Aerial crown-view tile of a tropical tree (Barro Colorado Island, Panama), acquired 20241112:
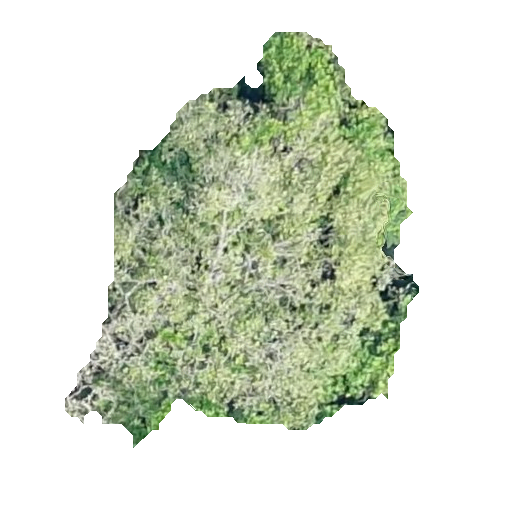
Species: Anacardium excelsum
GBIF accepted scientific name: Anacardium excelsum
Crown area: 146.41 m²